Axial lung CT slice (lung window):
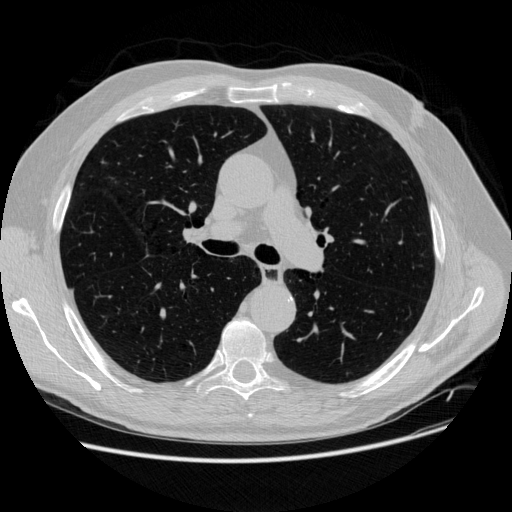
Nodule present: no